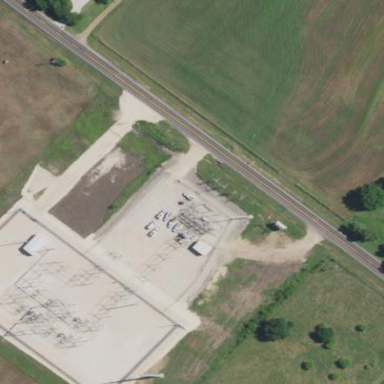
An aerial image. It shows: Distribution substation surrounded by fence.